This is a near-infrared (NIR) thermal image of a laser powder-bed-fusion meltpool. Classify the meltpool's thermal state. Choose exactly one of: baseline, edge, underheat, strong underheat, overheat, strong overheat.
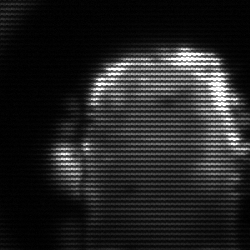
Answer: baseline